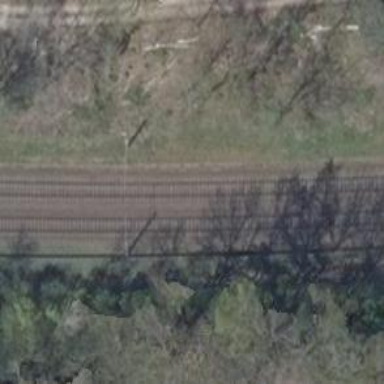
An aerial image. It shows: Railway track with contact lines for electrification.